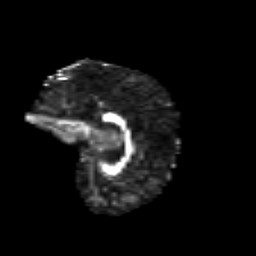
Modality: FA
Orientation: sagittal
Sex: female
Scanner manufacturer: siemens
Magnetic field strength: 3 T
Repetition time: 5 s
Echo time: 0.071 s